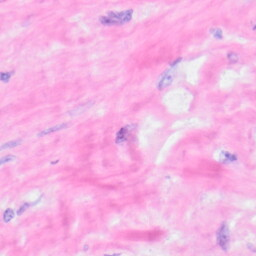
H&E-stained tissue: Kidney